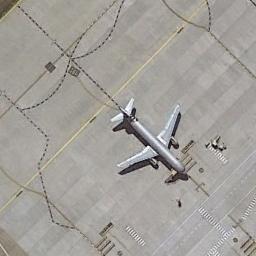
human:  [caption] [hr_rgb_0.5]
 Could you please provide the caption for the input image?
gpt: There is an airplane parked on the runway .

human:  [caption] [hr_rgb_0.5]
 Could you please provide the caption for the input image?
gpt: A plane parked on the open area with lots of yellow lines and white marks .

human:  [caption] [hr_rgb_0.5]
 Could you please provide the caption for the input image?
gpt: A silvery-white plane was parked in the middle of an instruction line .

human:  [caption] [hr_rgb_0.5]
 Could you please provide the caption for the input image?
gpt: An airplane was parked in the marked space .

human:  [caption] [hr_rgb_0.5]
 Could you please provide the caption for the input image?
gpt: One plane is parked at the marked airport .